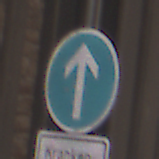
Verkehrszeichen: VorgeschriebeneFahrtrichtungGeradeaus
Zusatzzeichen unten: BesondereFahrzeugeUndTransportgueter4
Umgebung: Outdoor, Urban
Tageszeit: Midday
Wetter: PartlyCloudy
Licht: Natural
Jahreszeit: NotSpecified
Kontrast: MediumContrast